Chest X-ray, AP view. Patient: 59 years old, sex M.
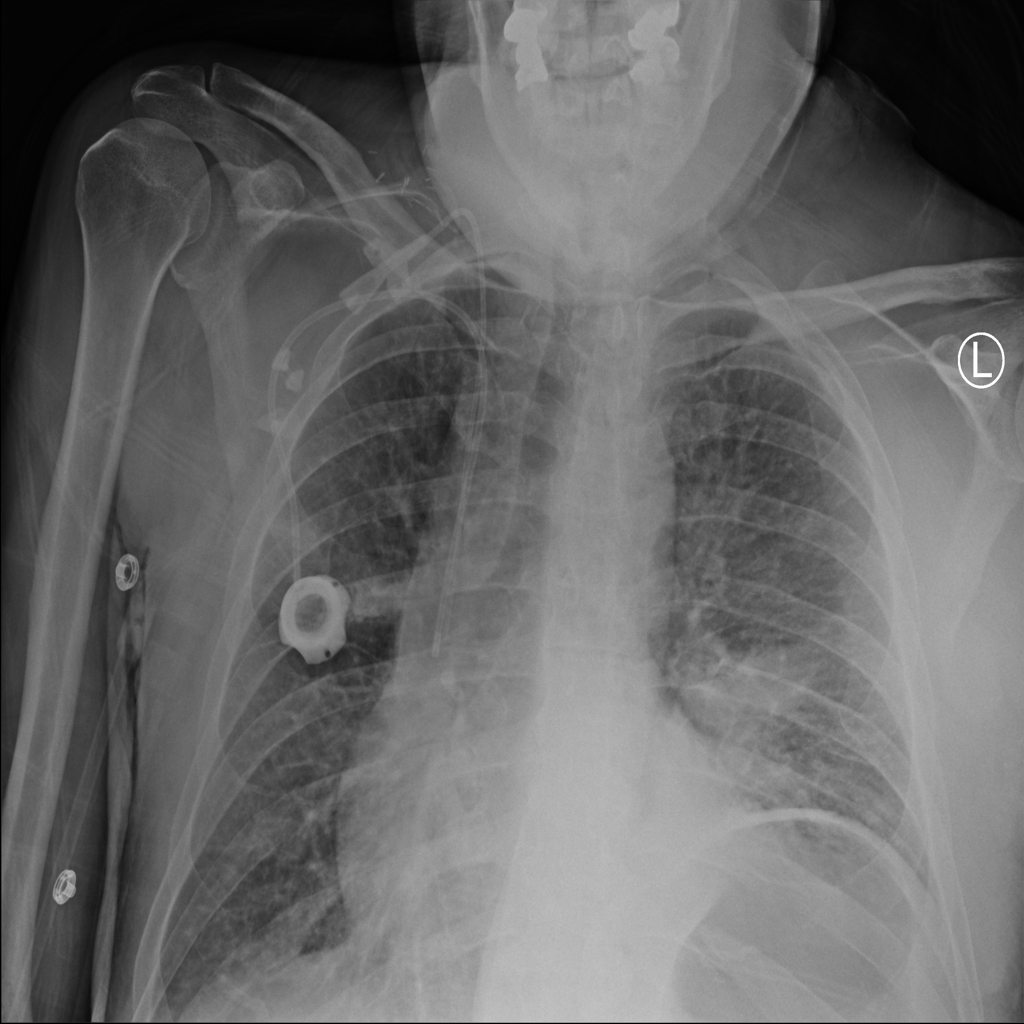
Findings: Atelectasis, Infiltration